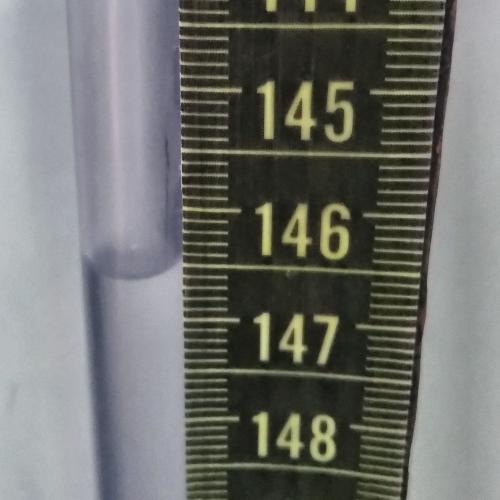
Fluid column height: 146.5 cm